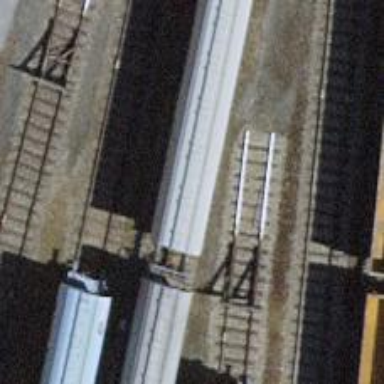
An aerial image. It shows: Railway buffer stop.